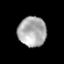
Tissue: prostate
Cell type: T cells
Senescence score: 0.7908
Nuclear area (px): 831
Mean DAPI intensity: 170.81